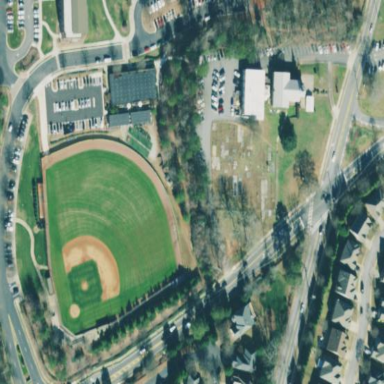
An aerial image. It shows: Baseball pitch for leisure and sports activities.